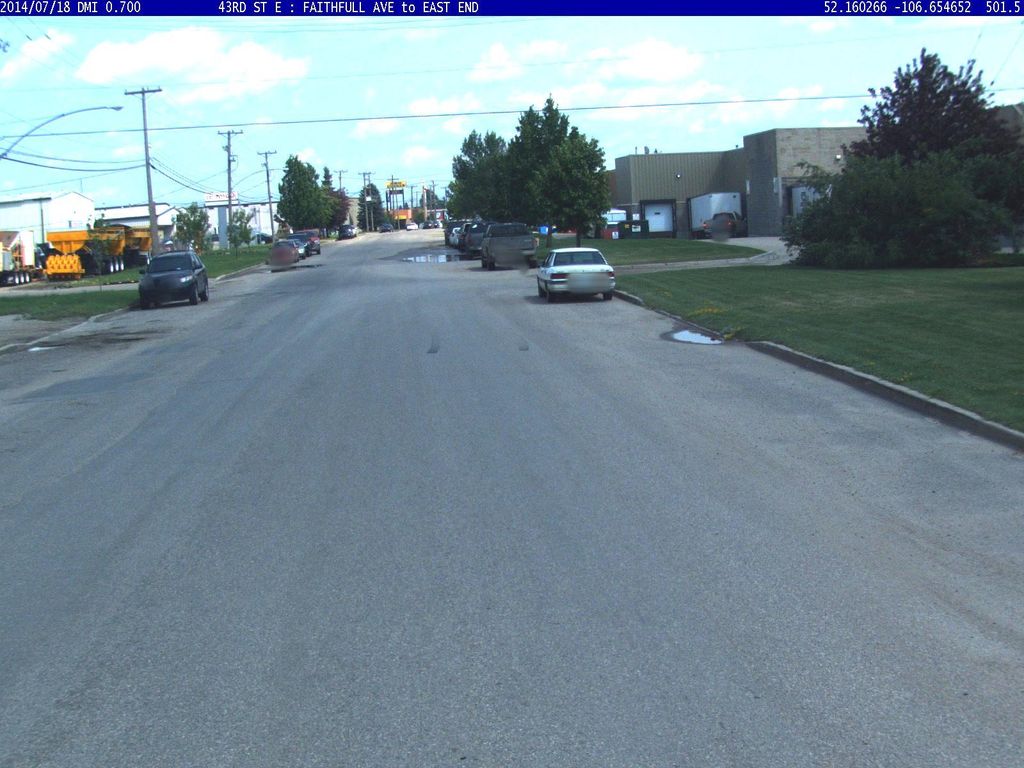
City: saskatoon